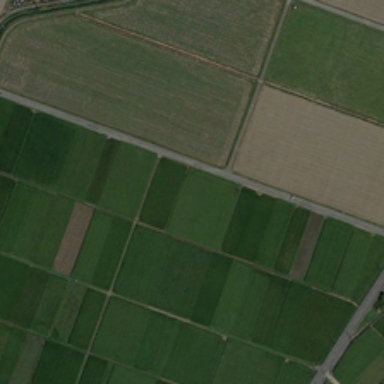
There is a piece of uncultivated land beside the green farmland .